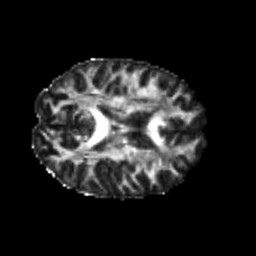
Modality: FA
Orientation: axial
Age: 25
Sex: male
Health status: healthy
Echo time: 0.074 s